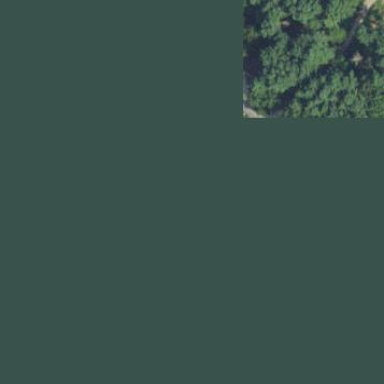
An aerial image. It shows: Mixed woodland area with various types of leaves.